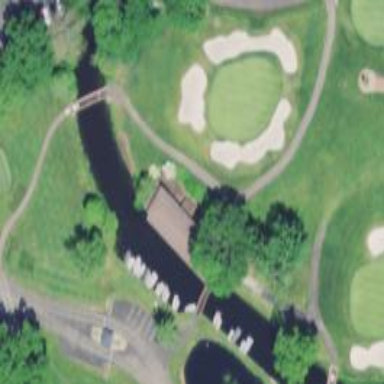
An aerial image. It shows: Pathway for golfing.